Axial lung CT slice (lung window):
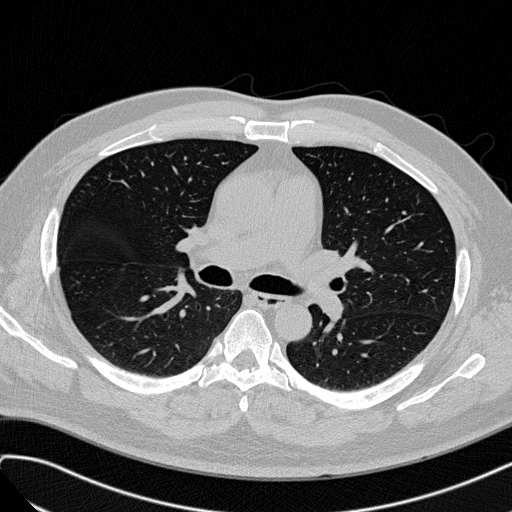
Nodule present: no